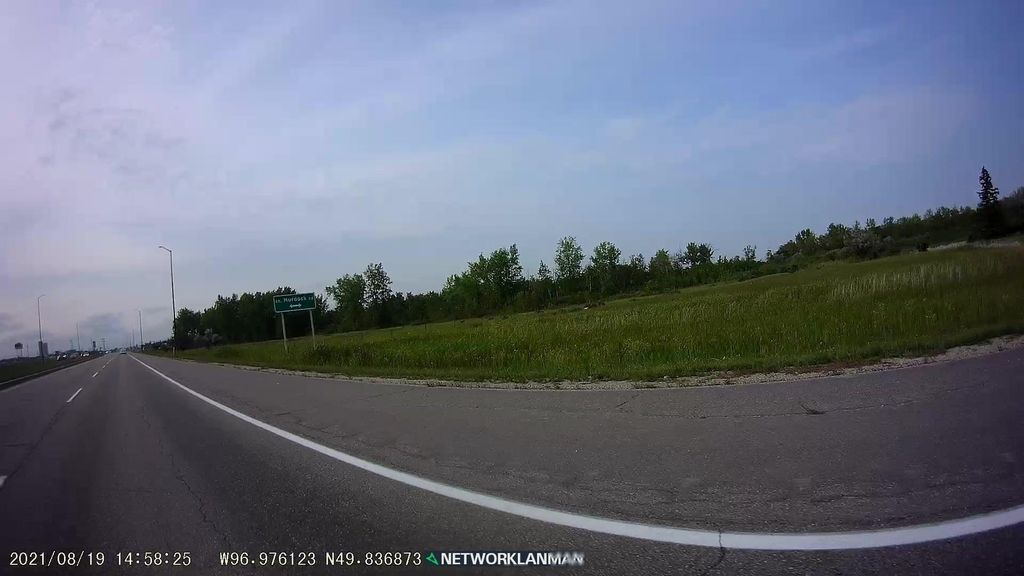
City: winnipeg